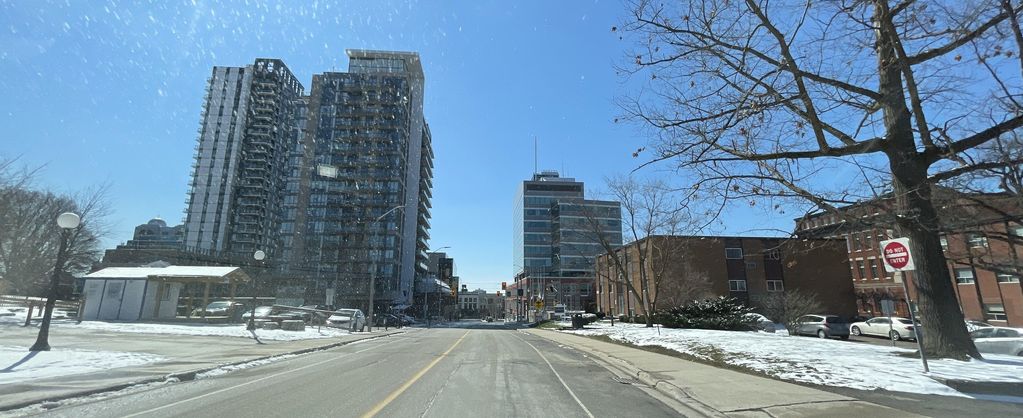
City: kitchener-waterloo